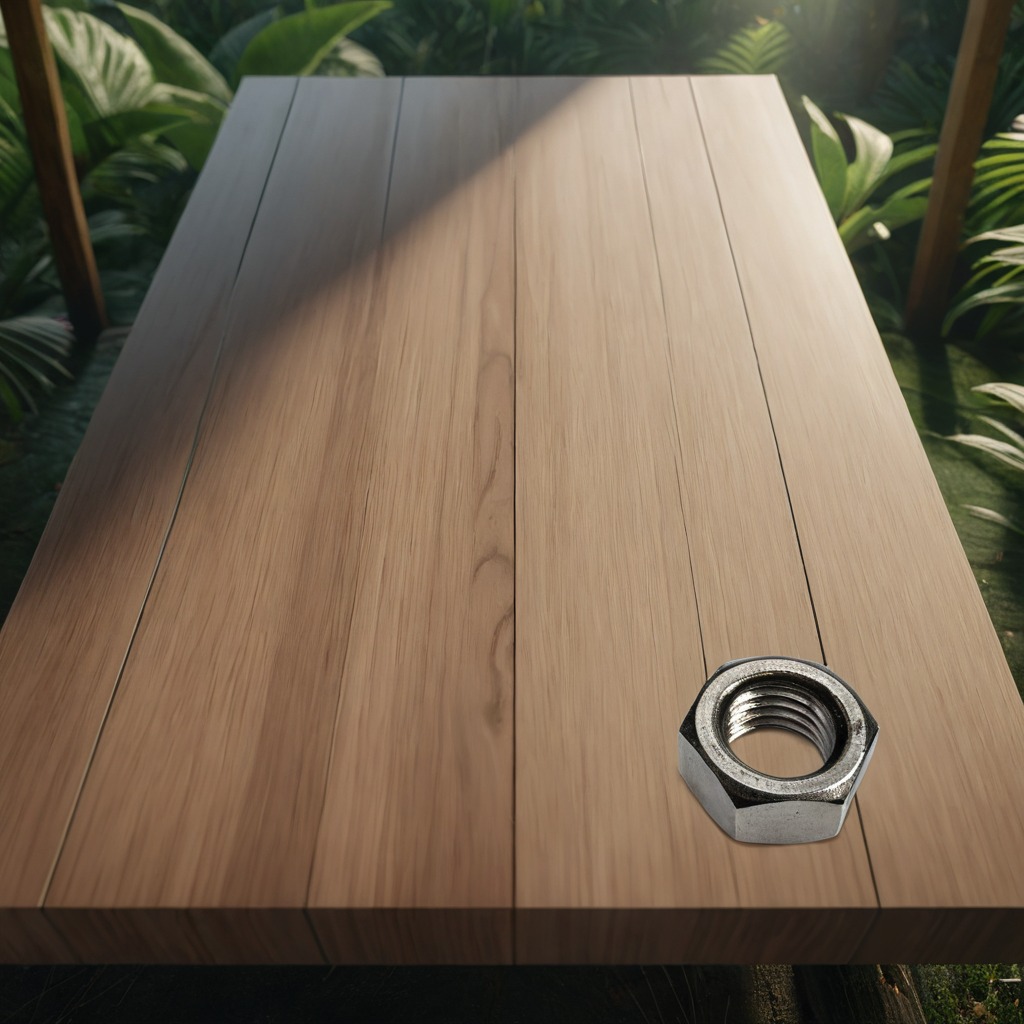
A metal nut is lying on the wooden table.